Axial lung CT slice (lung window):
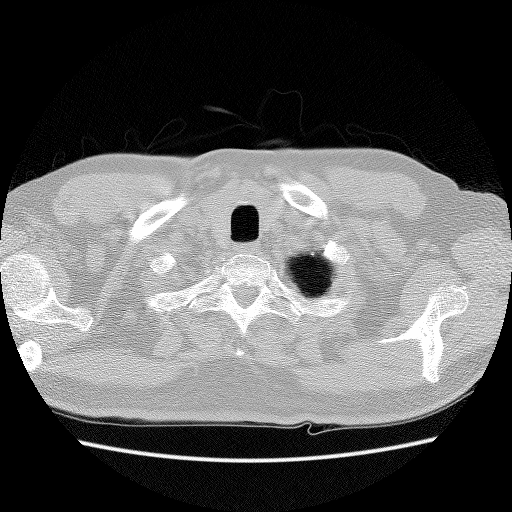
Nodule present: no